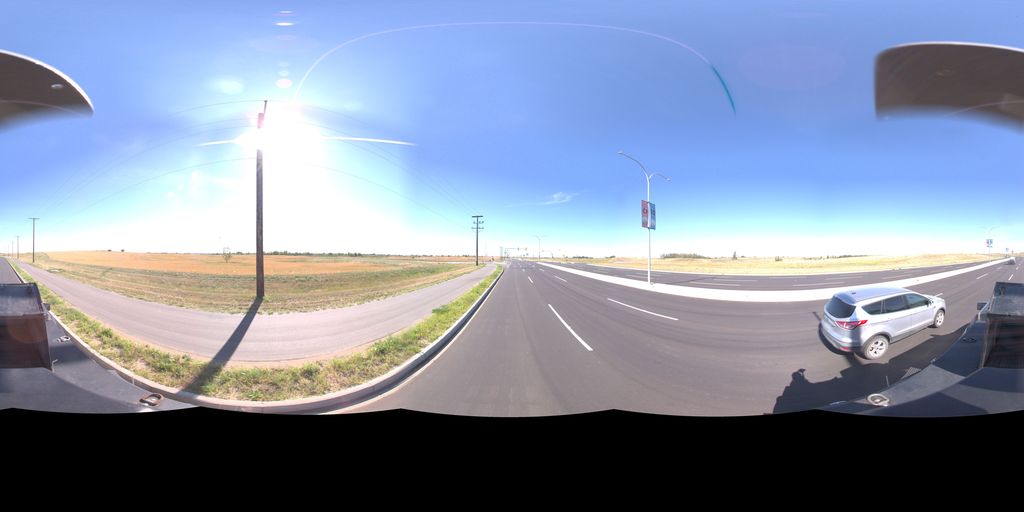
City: saskatoon